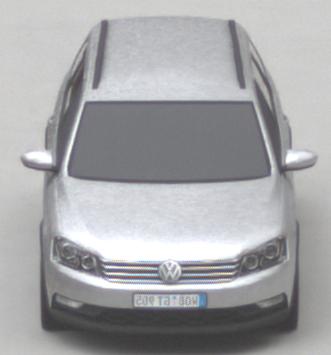
Make: VW
Model: Passat Alltrack 1.8 TSI
Detailed model: Passat (B7) Alltrack
Model produced from: 2012/03
Model produced until: 2013/06
Doors: 5
Color: white
Road condition: dry road
Daytime: morning or afternoon
Contrast: low contrast